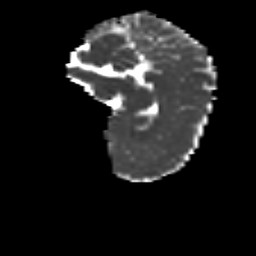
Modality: MD
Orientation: sagittal
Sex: female
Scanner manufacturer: siemens
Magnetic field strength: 3 T
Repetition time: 5 s
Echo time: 0.071 s